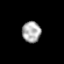
Tissue: prostate
Cell type: Myeloid cells
Senescence score: 0.3497
Nuclear area (px): 387
Mean DAPI intensity: 170.512